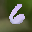
Label: 6